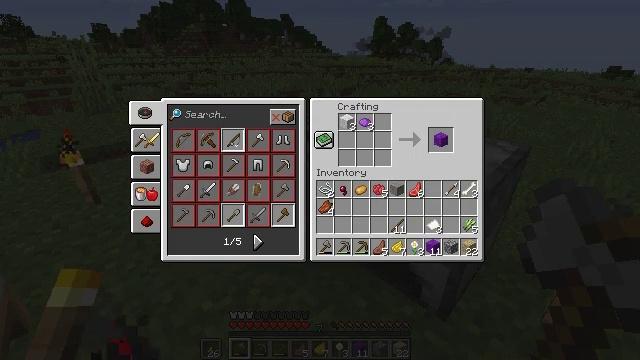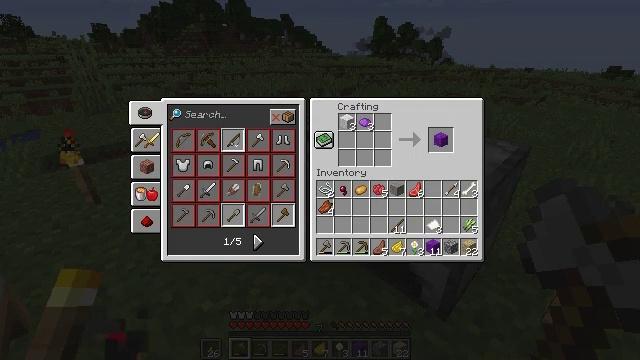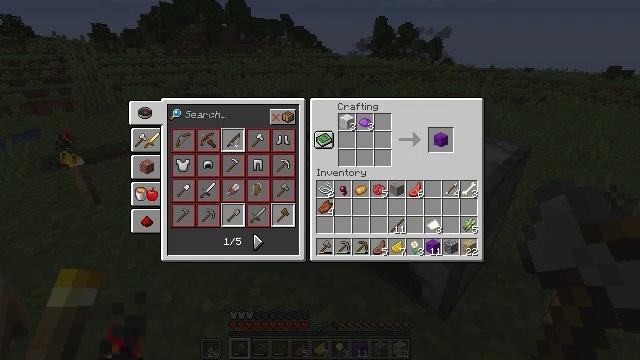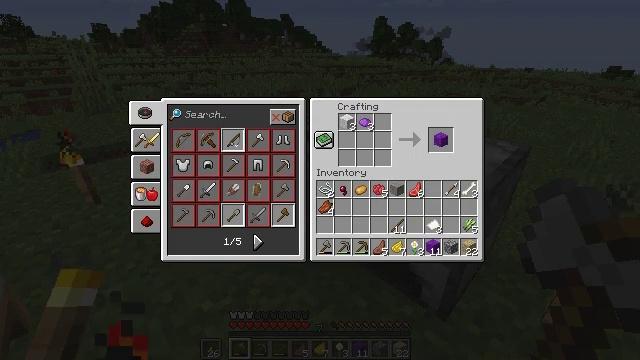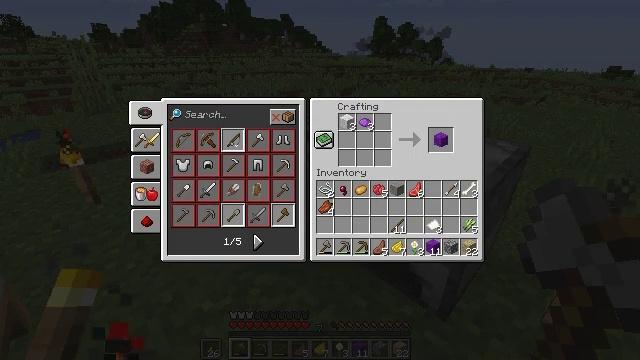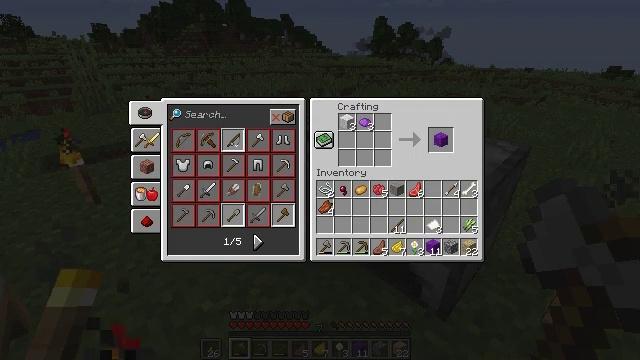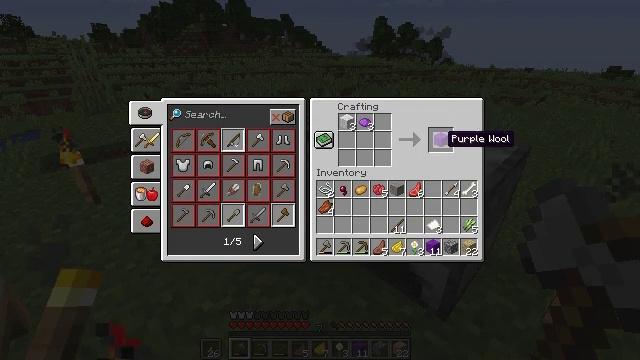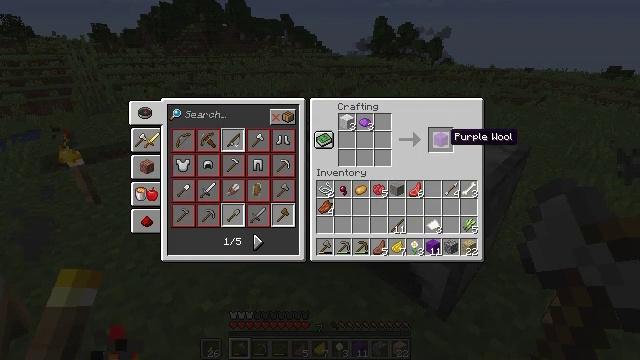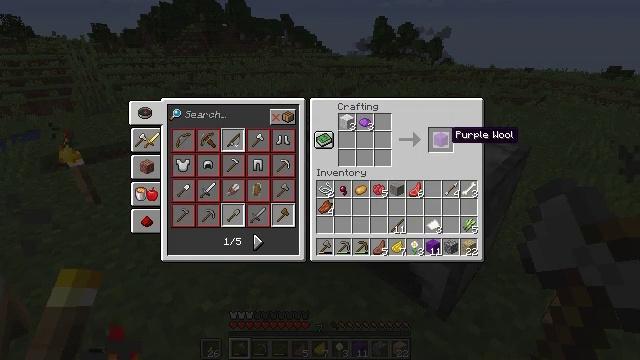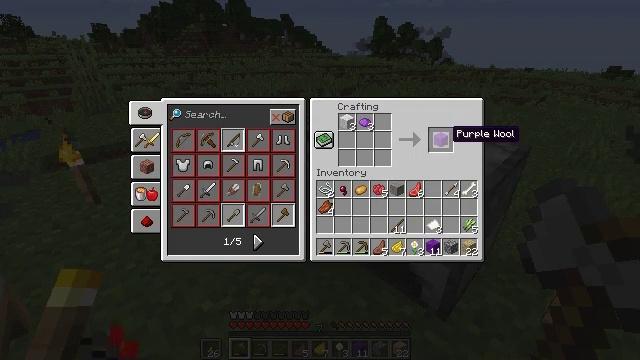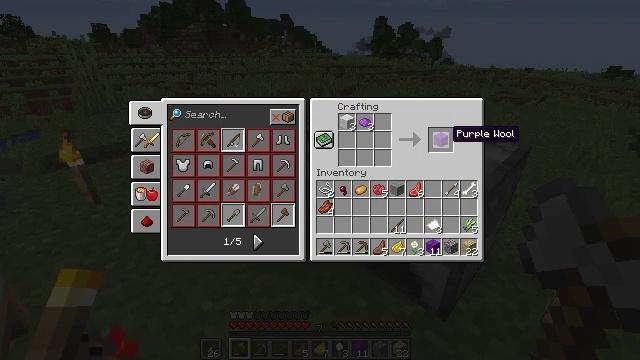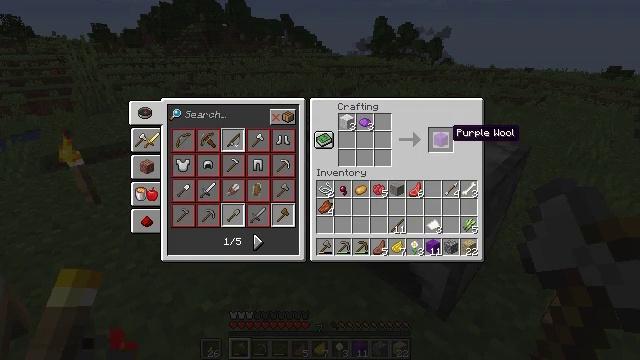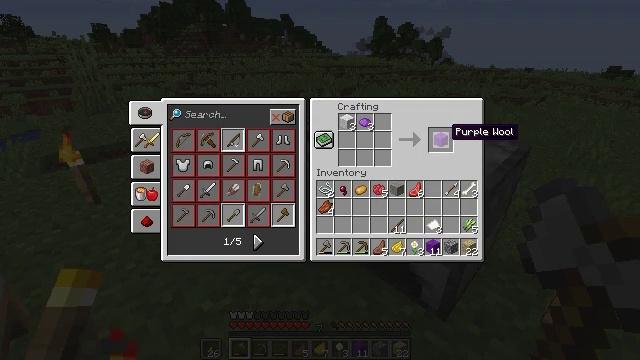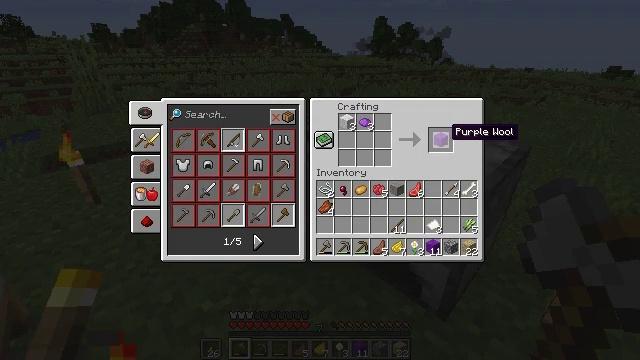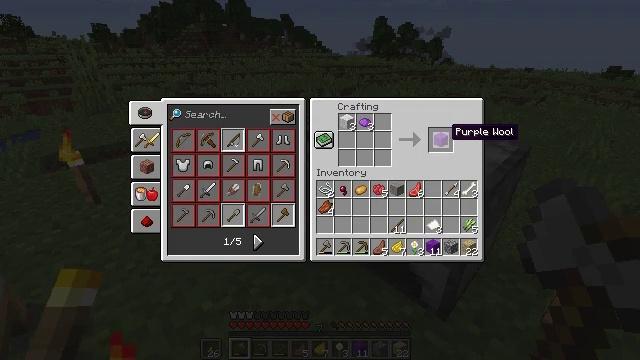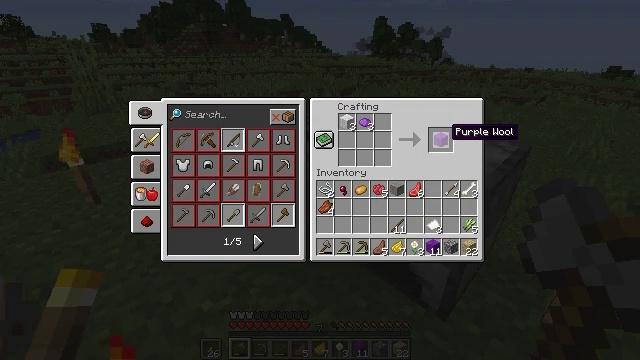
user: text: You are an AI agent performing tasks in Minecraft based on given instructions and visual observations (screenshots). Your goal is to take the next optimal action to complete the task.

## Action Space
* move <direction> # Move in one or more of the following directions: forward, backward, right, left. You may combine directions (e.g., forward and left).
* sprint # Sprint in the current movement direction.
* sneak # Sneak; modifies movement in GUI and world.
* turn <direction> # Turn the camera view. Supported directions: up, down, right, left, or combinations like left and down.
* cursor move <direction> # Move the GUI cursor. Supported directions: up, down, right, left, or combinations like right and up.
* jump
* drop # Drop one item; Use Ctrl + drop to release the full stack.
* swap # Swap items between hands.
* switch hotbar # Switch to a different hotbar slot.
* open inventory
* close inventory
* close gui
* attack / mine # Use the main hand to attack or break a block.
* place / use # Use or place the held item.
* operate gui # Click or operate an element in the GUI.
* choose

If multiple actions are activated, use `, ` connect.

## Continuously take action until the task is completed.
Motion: motion action
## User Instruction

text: Use purple dye and wool to craft purple wool.
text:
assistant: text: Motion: cursor move right and down
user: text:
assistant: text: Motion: no_op
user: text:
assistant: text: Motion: no_op
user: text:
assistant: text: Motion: cursor move right
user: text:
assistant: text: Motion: no_op
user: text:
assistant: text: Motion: no_op
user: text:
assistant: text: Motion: no_op
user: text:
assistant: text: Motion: no_op
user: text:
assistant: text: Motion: sneak
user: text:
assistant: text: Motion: sneak
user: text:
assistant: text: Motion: sneak
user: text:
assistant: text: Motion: sneak
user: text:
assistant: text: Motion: sneak
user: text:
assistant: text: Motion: sneak
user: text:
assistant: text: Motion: sneak
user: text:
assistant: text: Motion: sneak
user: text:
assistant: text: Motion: sneak
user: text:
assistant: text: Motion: sneak
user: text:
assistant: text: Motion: sneak
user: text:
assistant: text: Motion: sneak
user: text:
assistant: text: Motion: sneak
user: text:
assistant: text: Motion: sneak
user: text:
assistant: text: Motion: sneak
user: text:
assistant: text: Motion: sneak
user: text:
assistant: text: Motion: sneak, operate gui
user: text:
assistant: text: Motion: sneak, operate gui
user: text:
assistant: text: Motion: sneak, operate gui
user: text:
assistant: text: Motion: sneak, operate gui
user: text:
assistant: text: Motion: sneak
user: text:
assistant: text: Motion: no_op